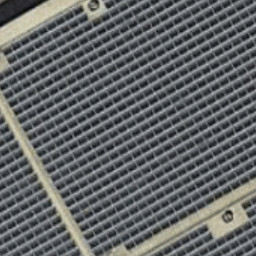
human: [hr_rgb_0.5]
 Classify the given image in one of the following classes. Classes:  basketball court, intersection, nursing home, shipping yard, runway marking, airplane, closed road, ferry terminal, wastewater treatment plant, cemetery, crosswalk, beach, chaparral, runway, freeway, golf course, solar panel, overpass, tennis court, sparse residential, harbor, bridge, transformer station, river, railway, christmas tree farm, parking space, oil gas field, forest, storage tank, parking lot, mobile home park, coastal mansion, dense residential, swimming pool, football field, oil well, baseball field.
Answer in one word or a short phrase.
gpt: solar panel